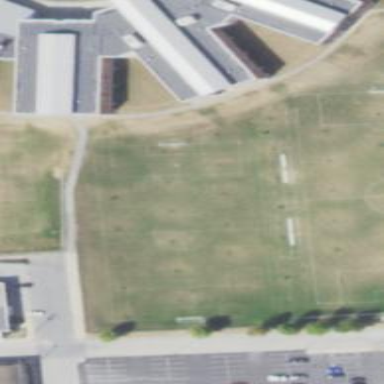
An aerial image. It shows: Soccer pitch for leisureland activities.